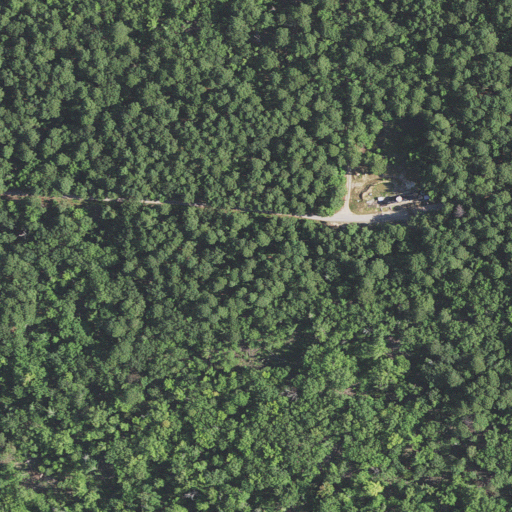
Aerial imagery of ridge(s) in Arkansas named Hogpen Ridge containing woody wetlands, evergreen forest, low intensity development, open development, and medium intensity development